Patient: sex M, age 73
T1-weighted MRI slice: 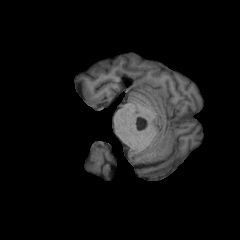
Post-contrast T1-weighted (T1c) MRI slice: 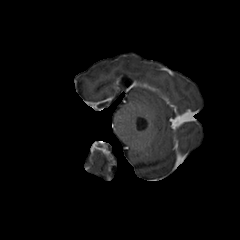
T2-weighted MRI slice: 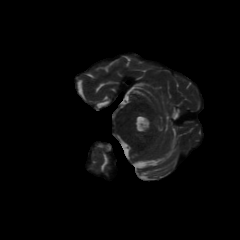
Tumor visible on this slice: no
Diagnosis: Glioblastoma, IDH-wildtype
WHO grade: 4